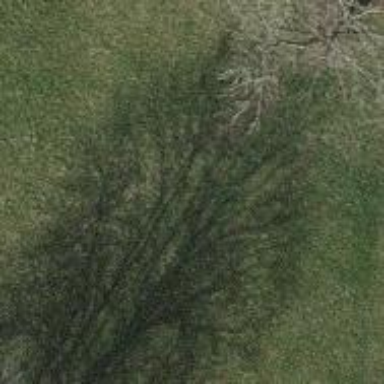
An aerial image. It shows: Row of trees in natural setting.